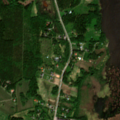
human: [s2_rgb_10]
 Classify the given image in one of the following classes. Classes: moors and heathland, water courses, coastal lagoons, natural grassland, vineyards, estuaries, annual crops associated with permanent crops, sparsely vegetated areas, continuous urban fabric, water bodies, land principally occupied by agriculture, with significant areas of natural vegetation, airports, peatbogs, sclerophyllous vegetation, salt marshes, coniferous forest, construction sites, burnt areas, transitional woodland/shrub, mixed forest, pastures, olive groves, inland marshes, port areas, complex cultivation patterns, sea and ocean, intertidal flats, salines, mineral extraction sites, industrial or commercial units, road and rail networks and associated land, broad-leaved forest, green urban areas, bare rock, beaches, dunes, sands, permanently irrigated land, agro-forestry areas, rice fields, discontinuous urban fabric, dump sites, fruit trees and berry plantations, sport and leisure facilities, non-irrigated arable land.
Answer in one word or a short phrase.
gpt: land principally occupied by agriculture, with significant areas of natural vegetation, mixed forest, water bodies